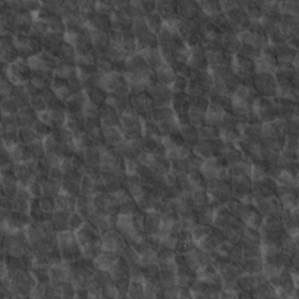
Label: non_frost